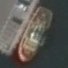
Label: civil